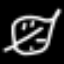
Label: leaf